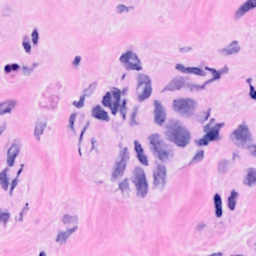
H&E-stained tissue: Breast